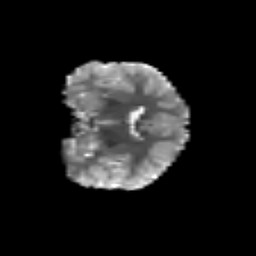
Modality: T2w
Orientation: coronal
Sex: female
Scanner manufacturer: siemens
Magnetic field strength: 3 T
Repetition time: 5 s
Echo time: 0.071 s